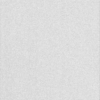
Label: dusty